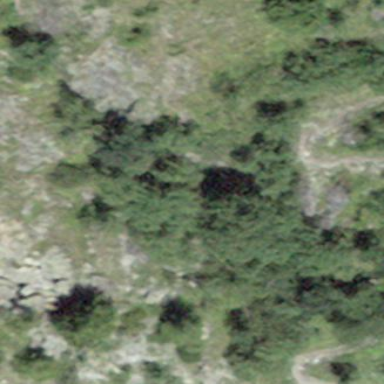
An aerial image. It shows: Mixed woodland with various types of leaves.